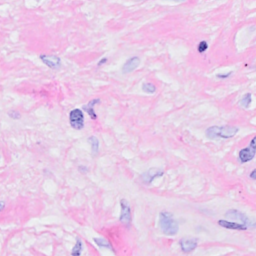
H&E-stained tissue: Breast